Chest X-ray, PA view. Patient: 56 years old, sex M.
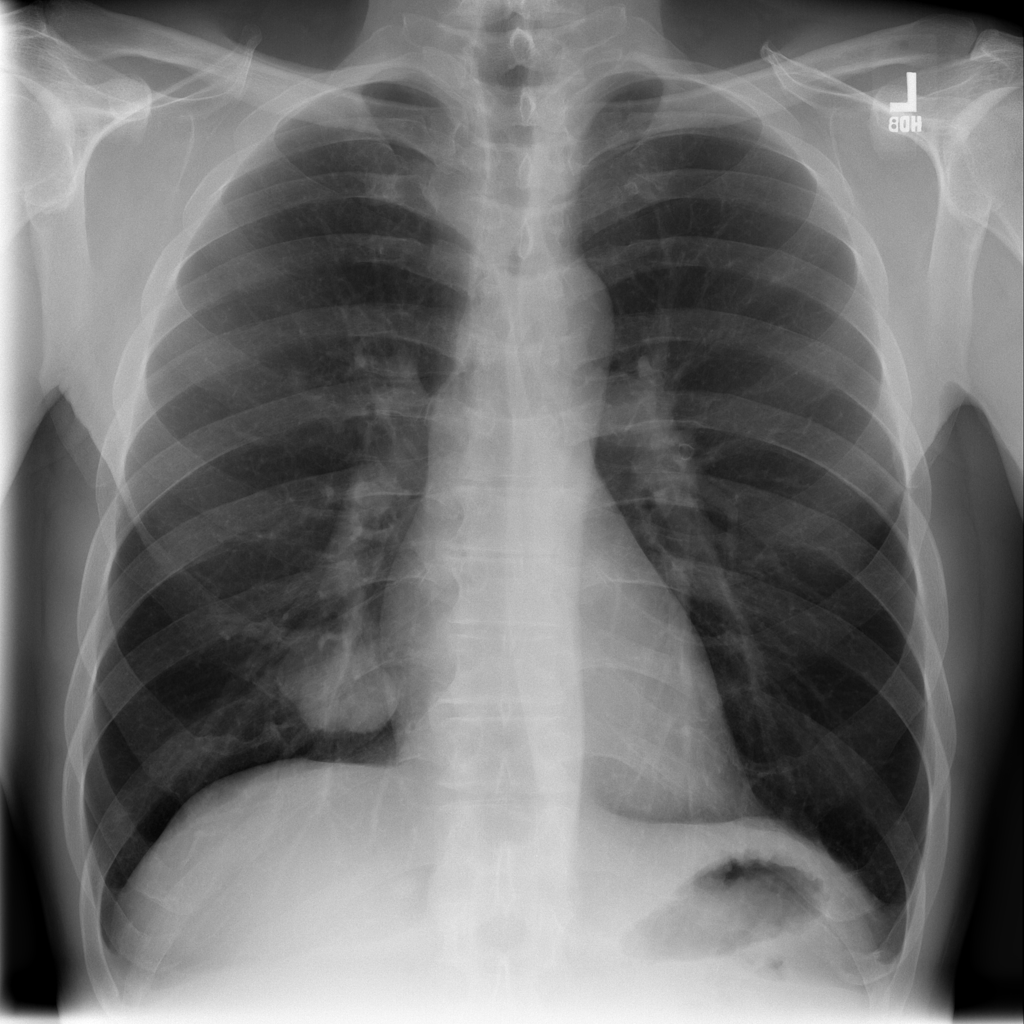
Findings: Mass